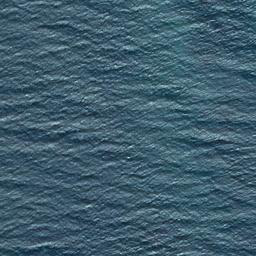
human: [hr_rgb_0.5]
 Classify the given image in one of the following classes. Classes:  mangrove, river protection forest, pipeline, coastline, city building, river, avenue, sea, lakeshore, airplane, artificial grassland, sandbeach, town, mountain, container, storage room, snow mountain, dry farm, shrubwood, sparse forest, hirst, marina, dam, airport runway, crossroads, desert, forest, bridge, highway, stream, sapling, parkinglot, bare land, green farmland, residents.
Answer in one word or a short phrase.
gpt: sea